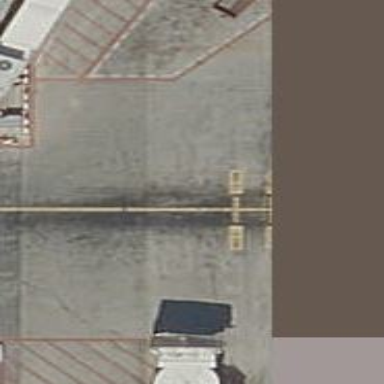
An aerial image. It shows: Airport parking position.